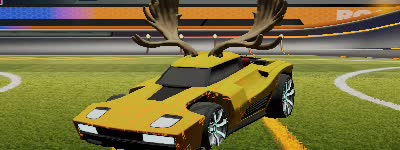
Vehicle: breakout